Question: FB's settings page seems to have changed drastically and the guides on net are outdated. Please refer to the screenshot below.

What does the "Site Url" and "Site Domain" stand for, as I have already provided my Canvas Url on another page and it seems to be working fine.
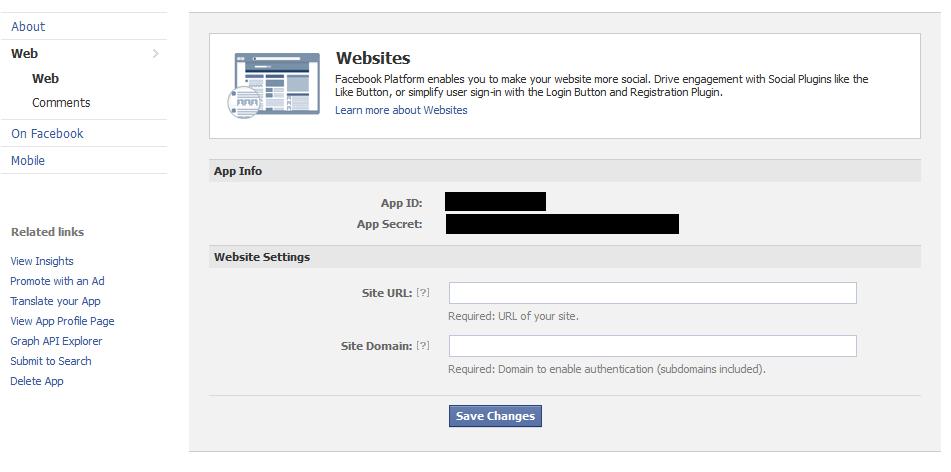
Answer: It's for web apps and websites that integrate or interact with Facebook.
<URL>
is the main URL of your website/ web app
indicts which domain authentication is to be enable on for your application - typically this will be the same domain as your site URL